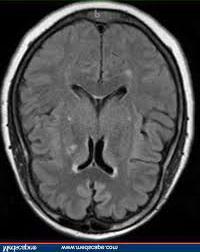
Label: notumor